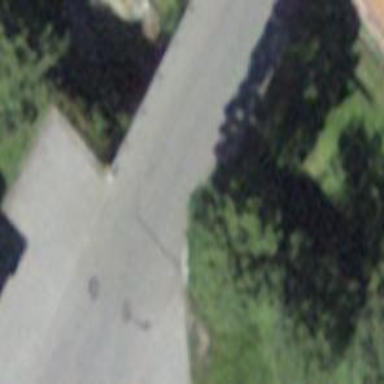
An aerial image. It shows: Tertiary road on bridge with asphalt surface. There are no sidewalks along the road.